Question: I am trying to design a relatively positioned 'div', which in turn would consist two 'div's. None of the child 'div's have a fixed height, but they vary with the content, so the parent 'div' expands with the taller of the child div. Now the design works fine, but when I was analyzing the code with Firebug, I saw that on hovering over the 'body' tag in Firebug, only a short portion of the entire screen at the very top showed as the body. The side-panel confirmed it, the width of the body is ok, but the height is 0. That means the height of the parent 'div' is 0, but Firebug tells me it is not, it is some 560px. How is it possible? I know elements don't expand with their content if the content is absolutely positioned, but here the child 'div's are relatively positioned, so why doesn't the parent expand with its contents? The fiddle is at <URL>:

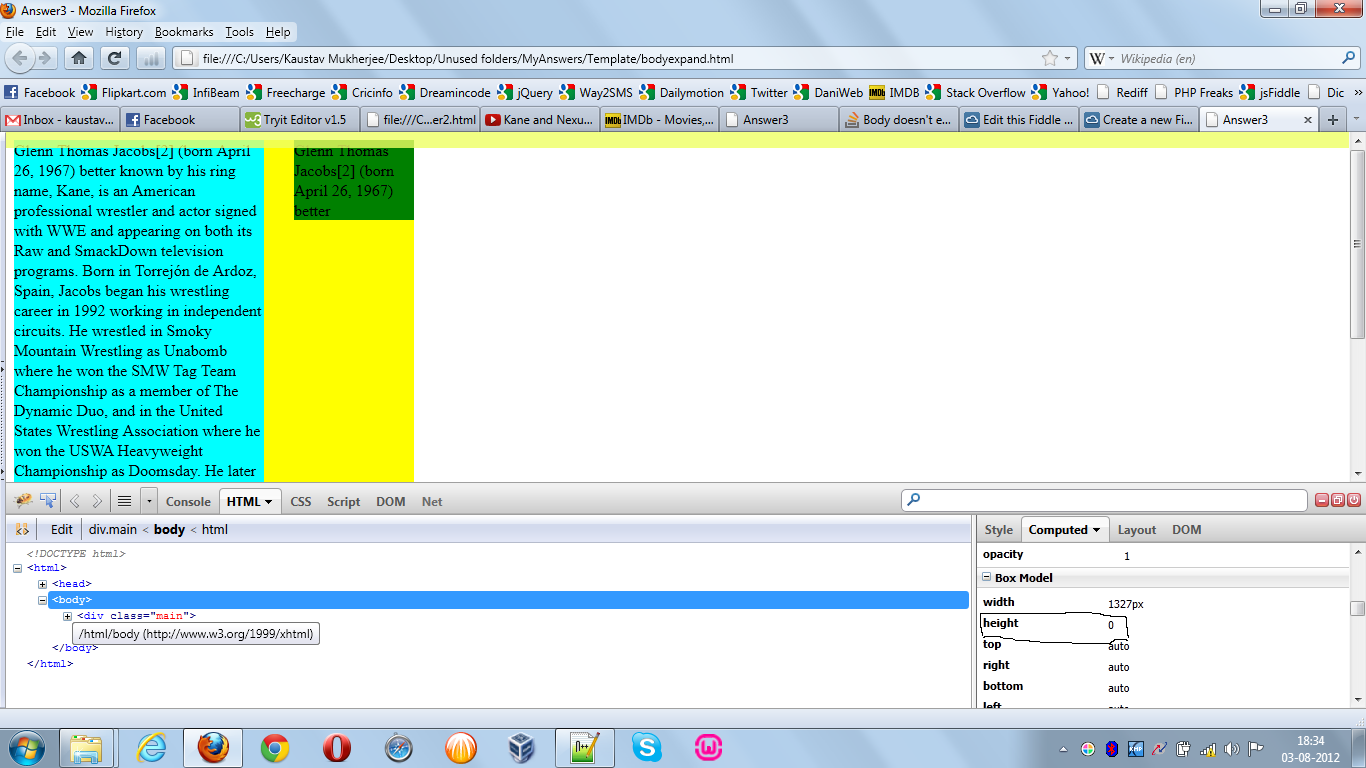
Answer: What here happens is normal browser behavior, you float divs, so there are not in the 'normal' flow anymore because of the float property.
So body is height 0, because body can not calculate height of elements that 'not in there'.
Move you div class="clear" out of the div class="main" and remove the float property aswell on the div class="clear", problem solved.
view: <URL>